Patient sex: M
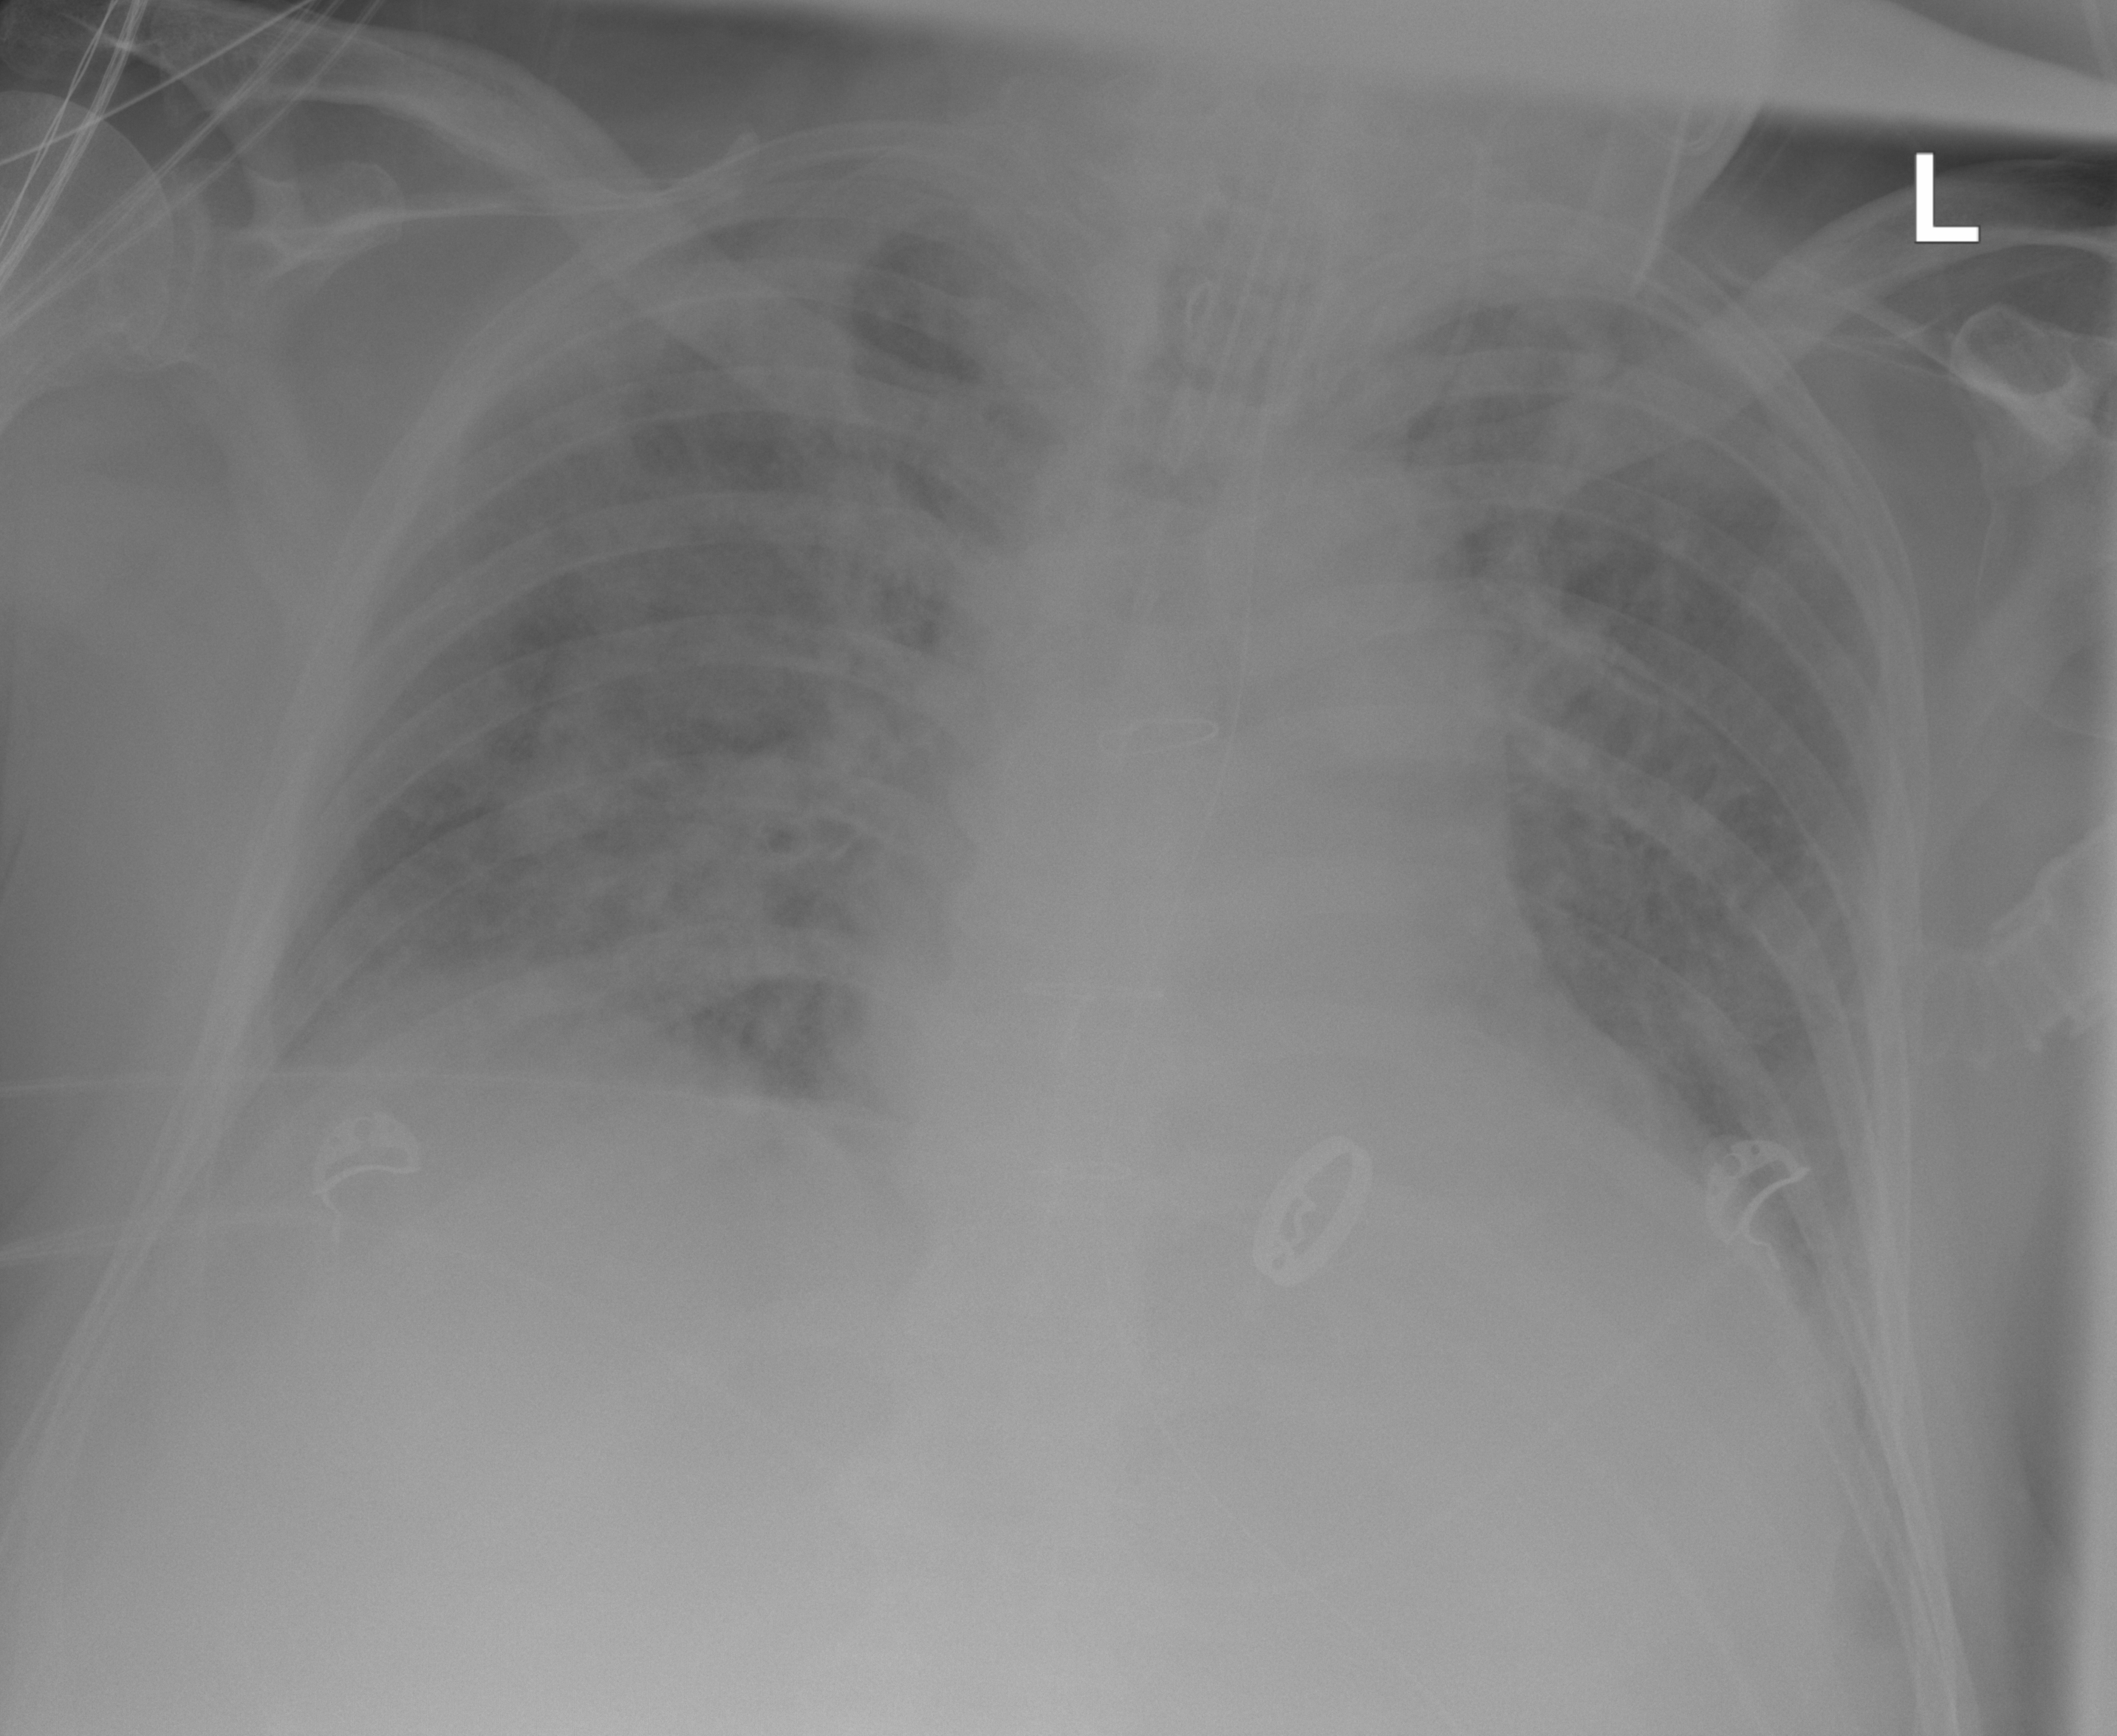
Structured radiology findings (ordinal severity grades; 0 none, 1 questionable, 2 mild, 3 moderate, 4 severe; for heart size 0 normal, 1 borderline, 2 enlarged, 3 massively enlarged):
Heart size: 0
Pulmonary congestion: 2
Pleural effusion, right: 0
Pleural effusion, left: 0
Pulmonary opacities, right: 3
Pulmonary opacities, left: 2
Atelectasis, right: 0
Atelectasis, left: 0